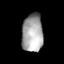
Tissue: lung
Cell type: Fibroblasts
Senescence score: 0.6596
Nuclear area (px): 778
Mean DAPI intensity: 166.728